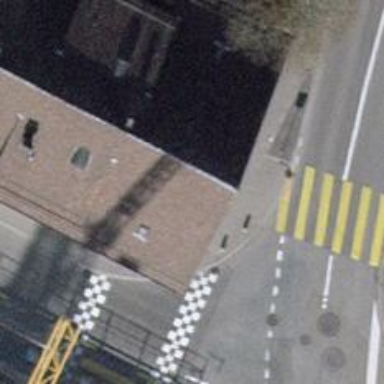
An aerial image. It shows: Grey unremovable bollard.